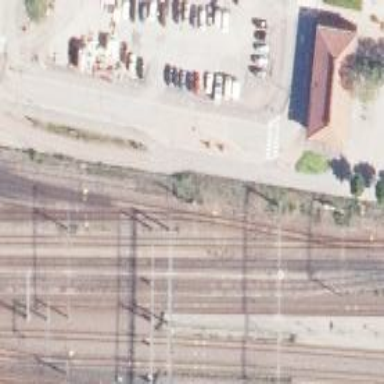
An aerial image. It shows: Railway yard used for servicing trains.